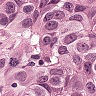
Metastatic tissue present: yes